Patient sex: M
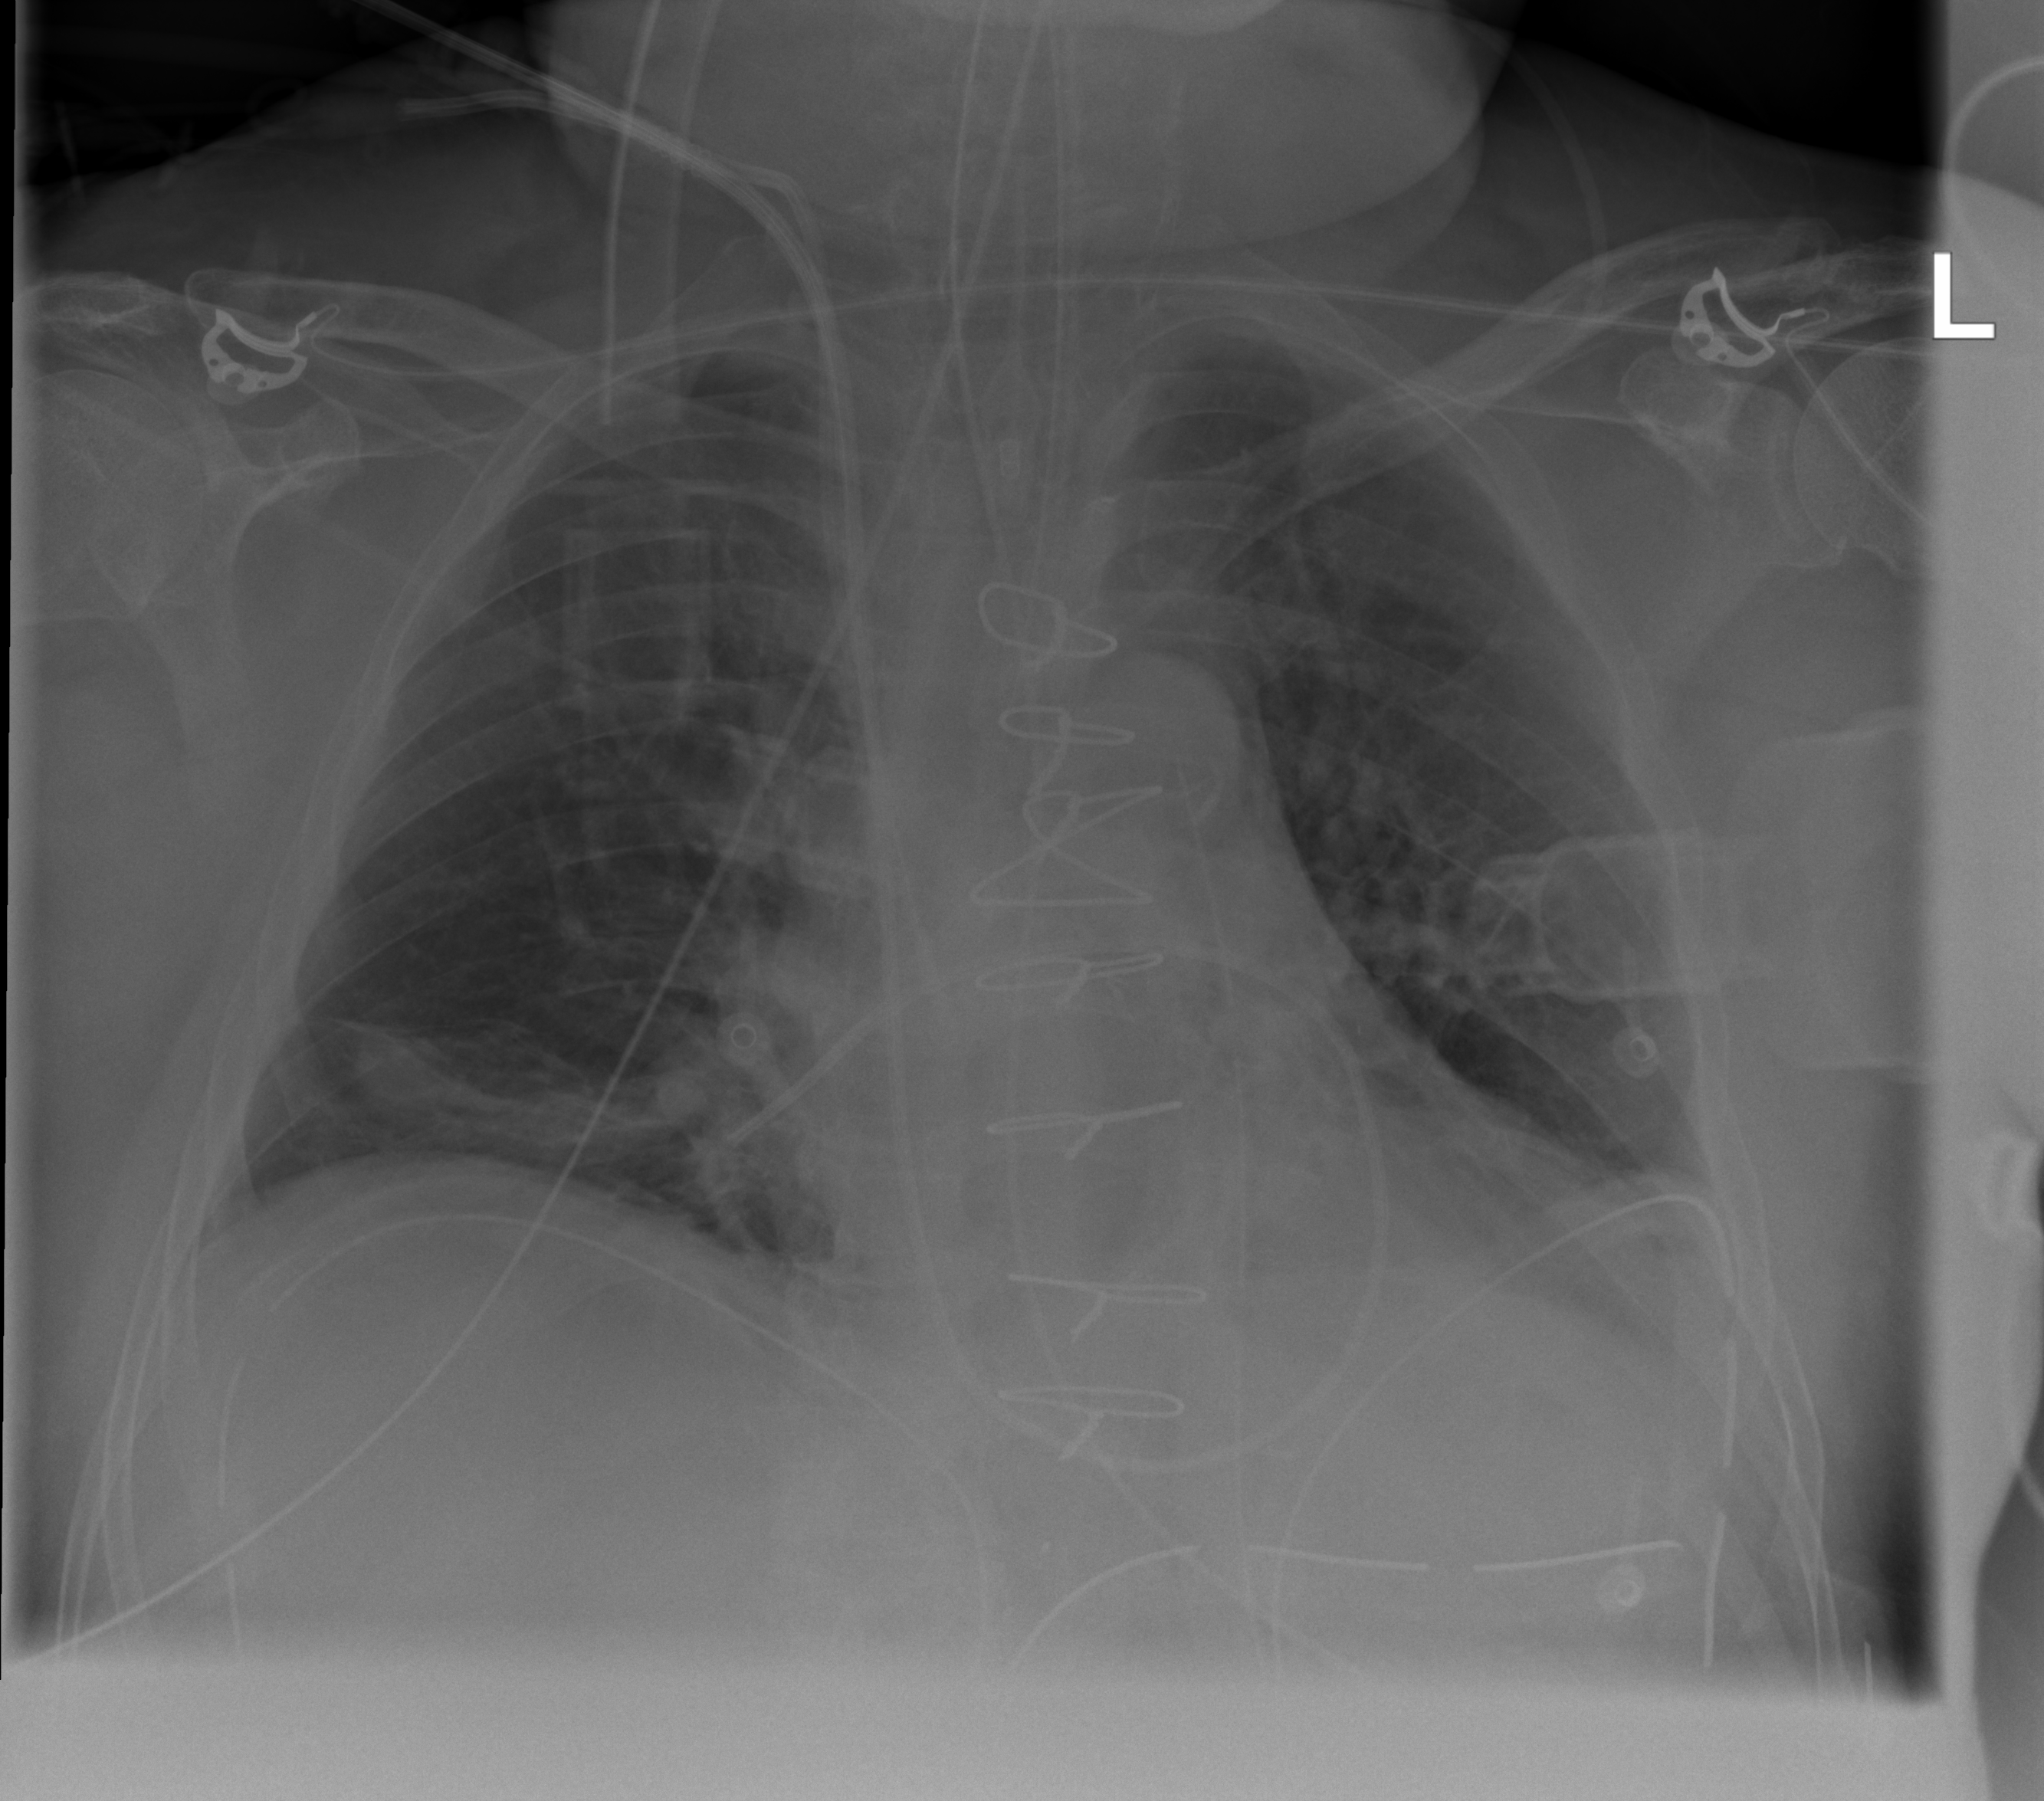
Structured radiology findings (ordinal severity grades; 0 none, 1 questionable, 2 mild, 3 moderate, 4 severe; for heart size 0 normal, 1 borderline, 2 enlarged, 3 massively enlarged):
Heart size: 1
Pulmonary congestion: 0
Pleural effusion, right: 0
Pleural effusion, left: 0
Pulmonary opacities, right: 0
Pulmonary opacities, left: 0
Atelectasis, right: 2
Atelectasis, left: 2